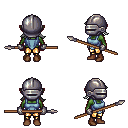
a pixel art fantasy rpg character, female body template, orc, green skin, blue vest, gold greaves, gray loose hair, metal helm, metal gloves, brown shoes, spear, four views (front, back, left, right), 2x2 character sprite sheet, small pixel art, hard edges, no anti-aliasing